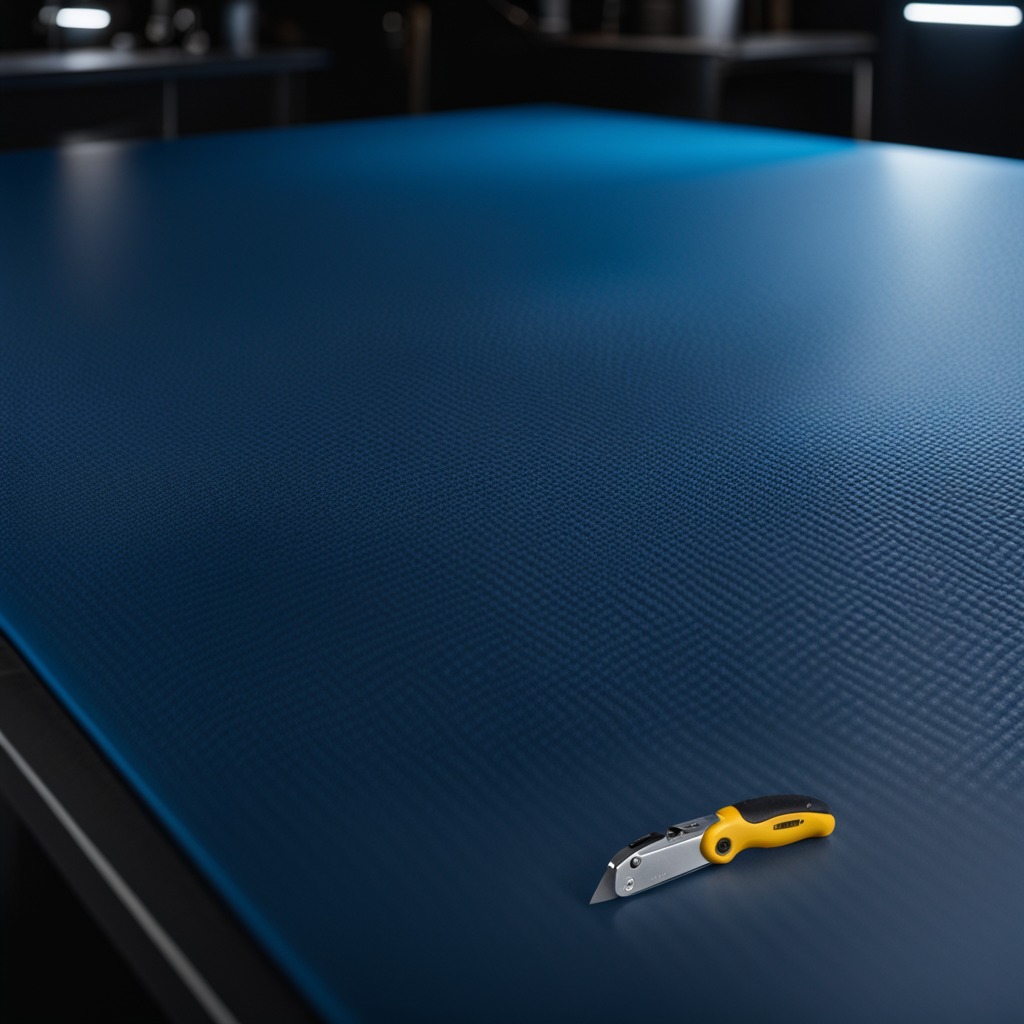
A utility knife is lying on the granite tabletop.